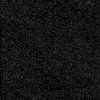
Atmospheric dust classification: dusty